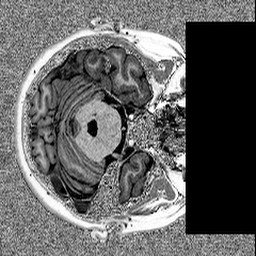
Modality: MP2RAGE
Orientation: axial
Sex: female